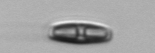
Label: pennate